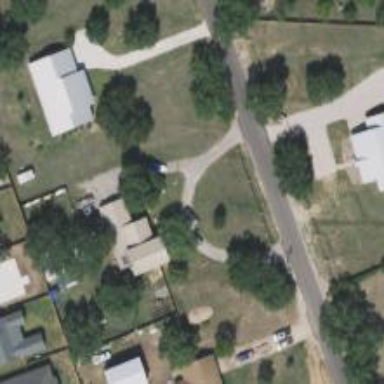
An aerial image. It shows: Driveway.